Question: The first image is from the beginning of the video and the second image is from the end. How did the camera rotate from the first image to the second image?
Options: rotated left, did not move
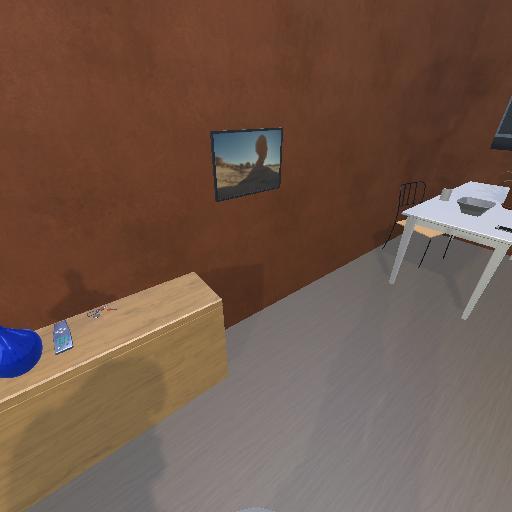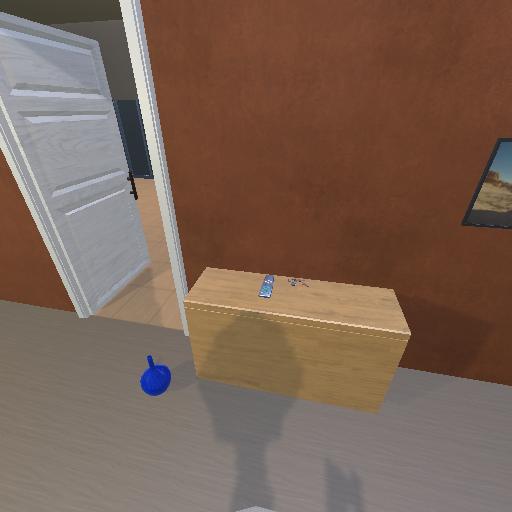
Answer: rotated left